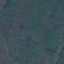
Label: Forest